Field crop: tomato
Growth stage: 1
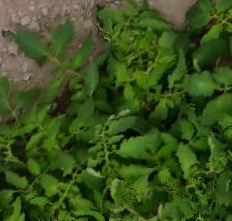
Species: tomato